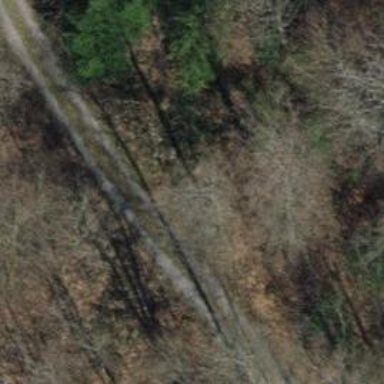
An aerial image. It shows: Unpaved track with grade2 quality type.